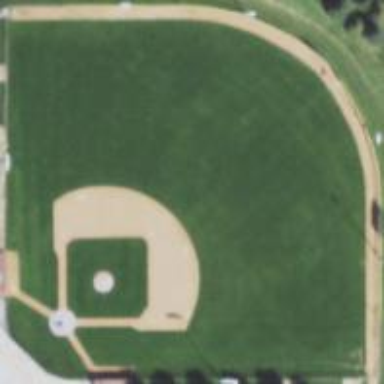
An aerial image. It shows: Baseball pitch for leisure land.